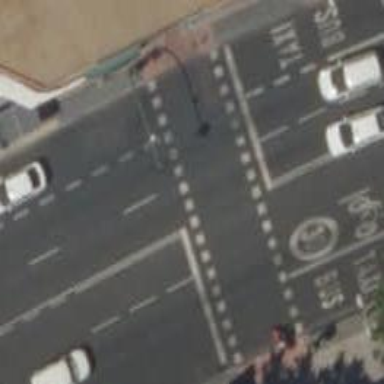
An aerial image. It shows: Crossing with traffic signals.